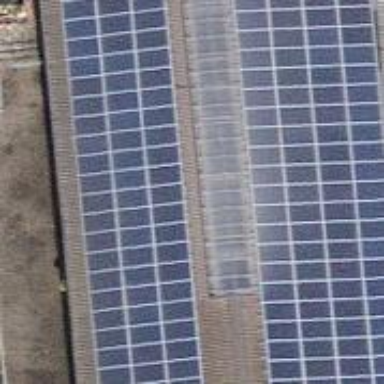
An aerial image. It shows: Solar power generator utilizing photovoltaic technology with solar photovoltaic panels.